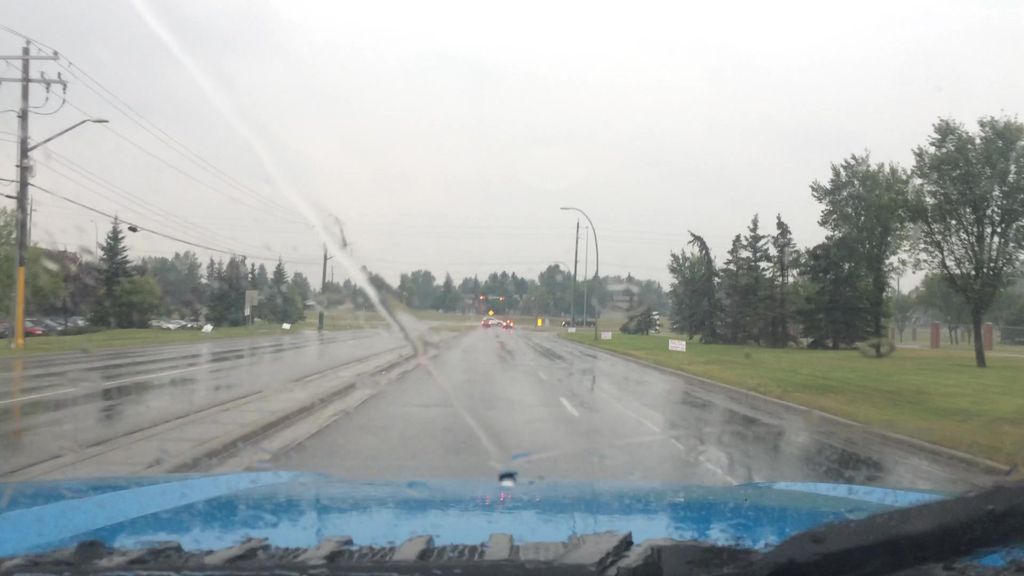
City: calgary